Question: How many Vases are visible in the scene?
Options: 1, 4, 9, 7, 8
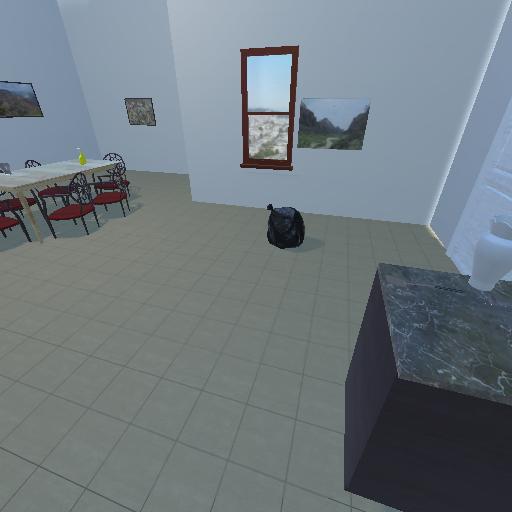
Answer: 1